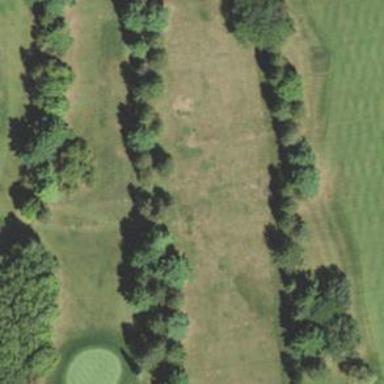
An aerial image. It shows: Grassy area designated as driving range for golf.